Question: I am creating 'list' using 'linq' in c# as following way and it works fine.
'''
lst = (from n in dbEntity.Popup_Notes
select n).ToList();
'''
Now, I want to . When user clicks on links, it will display specific notes descriptions as per name selection.
i want something like this..

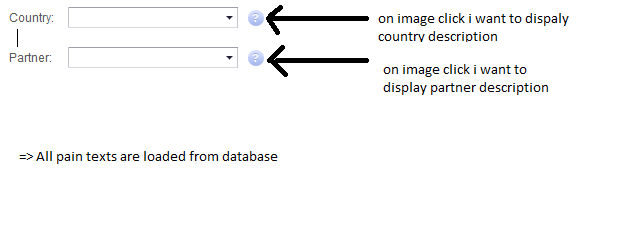
Answer: I think you need convert your list to JSON and return to client-side. At client, you can use knockout.js to bind data to your control, this way is easier than binding manually.